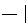
Label: line